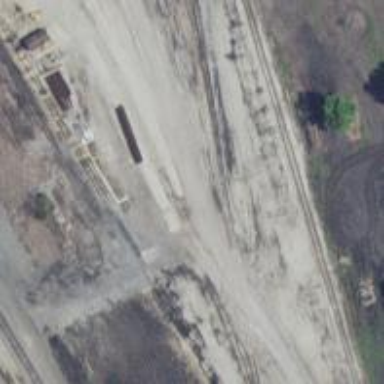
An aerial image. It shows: Abandoned railway.